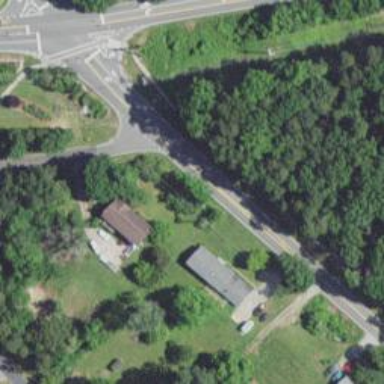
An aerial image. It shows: Stop road.